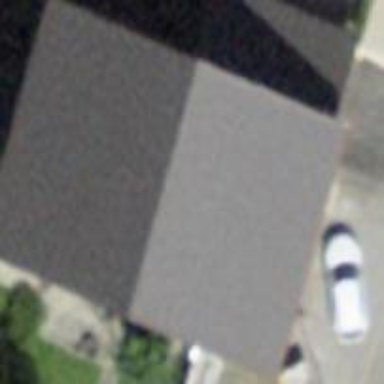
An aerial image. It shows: Building with tile roof.